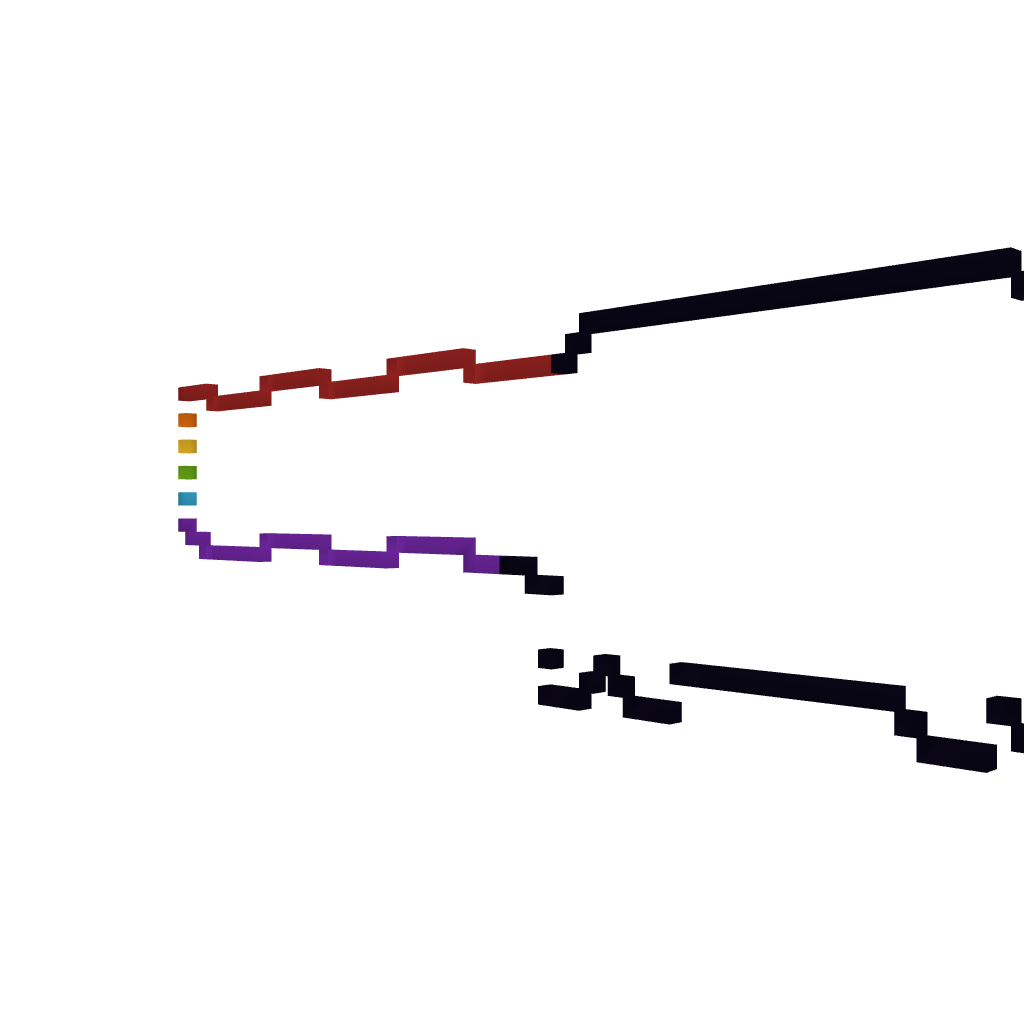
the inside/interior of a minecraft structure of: Nyan Cat!